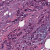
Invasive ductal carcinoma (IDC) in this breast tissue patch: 1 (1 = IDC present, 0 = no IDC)